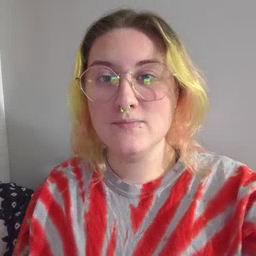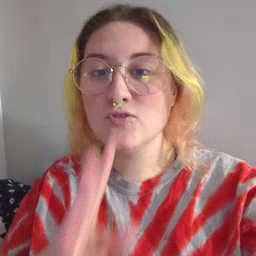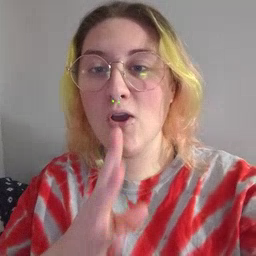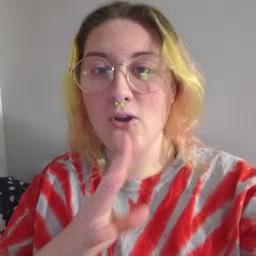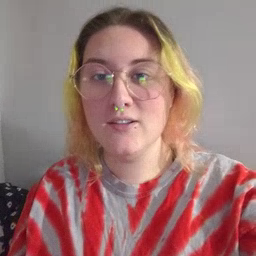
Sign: talk